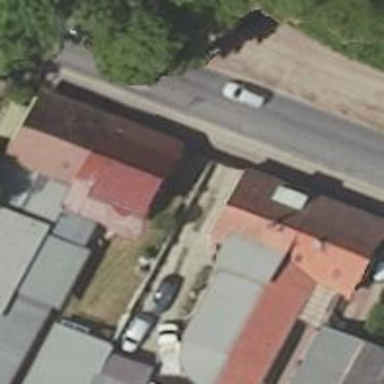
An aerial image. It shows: Semi-detached house.